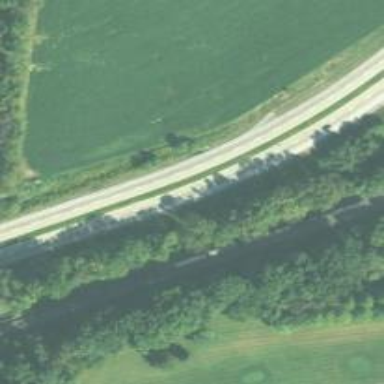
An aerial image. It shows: Primary highway that functions as expressway.